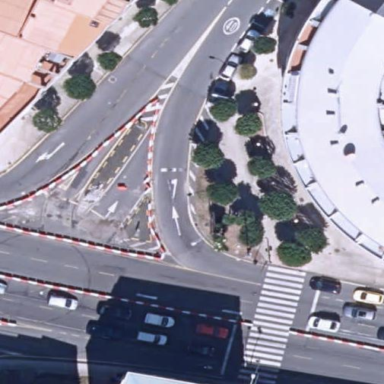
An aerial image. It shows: Roundabout.